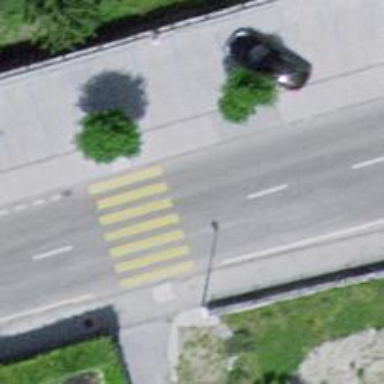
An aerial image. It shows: Marked crossing on footway.